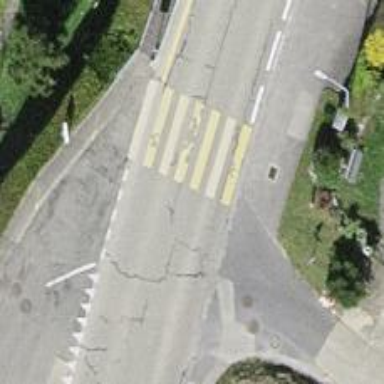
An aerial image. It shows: Marked road crossing.